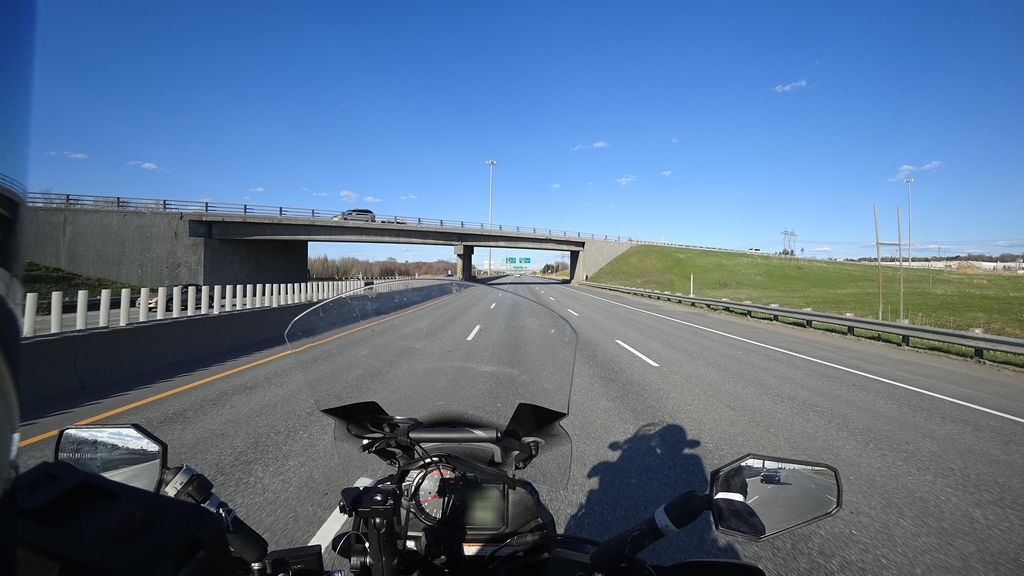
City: quebec_city